Question: I am coding an infix to postfix program in the C programming language using static char stack (using struct and char array).
I usually start out with working code and make is cleaner and smaller later on (when I know the algorithm works).
I have only finished my basic rough code of the program and it's giving me the wrong output so I went over it a few times myself and showed it to my friend, who also couldn't quite figure it out.
It would really help me out and possibly make me a better programmer if someone could please give this a look and tell me why I am getting the wrong output and if possible, point me in the right direction.
The problem I am getting is that instead of adding a +, -, * or / after the alphanumeric part (like so A+B would be AB+), it gives random characters in their place (like so AB| or AB+ etc). These characters change on every execution of the program. I believe they are garbage values but am not sure how they are being used.

'''
#include <stdio.h>
#include <conio.h>
#include <ctype.h>
#define MAX 20
struct stackObj{
char stack[MAX];
int topOfStack;
};
void stackPush(struct stackObj *s, char value);
char stackPop(struct stackObj *s);
void stackPeekPrint(struct stackObj *s);
char stackPeek(struct stackObj *s);
int stackIsEmpty(struct stackObj *s);
int stackIsFull(struct stackObj *s);
int comparePrecedence(struct stackObj *s, char value);
int main(){
struct stackObj s;
s.topOfStack=0;
char result[MAX];
int resultFlag=0;
char exp[MAX];
gets(exp);
printf("
");
printf("Expression: ");
printf(exp);
printf("
");
char _new='.';
char _old='.';
int i=0;
while (exp[i]!= ''){
_new = exp[i];
i++;
if (_new=='+' || _new=='-' || _new=='*' || _new=='/'){
if (comparePrecedence(&s,_new)==1){
stackPush(&s,_new);
} else if (comparePrecedence(&s,_new)==0){
_old = stackPop(&s);
result[resultFlag]=_old;
resultFlag++;
stackPush(&s,_new);
}
} else if (_new=='('){
stackPush(&s,_new);
}
else if (_new==')'){
_old = stackPop(&s);
while (_old != '('){
result[resultFlag]=_old;
resultFlag++;
_old = stackPop(&s);
}
stackPop(&s);
} else if (isalnum(_new) ) {
result[resultFlag]=_new;
resultFlag++;
}
}
while (s.topOfStack > 0) {
_old = stackPop(&s);
result[resultFlag]=_old;
resultFlag++;
}
printf("
");
printf(result);
printf("
");
return 0;
}
//----------------- Precedence Comparison CODE -----------------------------
int comparePrecedence(struct stackObj *s, char value){
//START - Variable Declarations and Definitions
int stackPrecedence = 0;
int operatorPrecedence = 0;
char stackChar = stackPeek(s);
char operChar = value;
//END - Variable Declarations and Definitions
//START - Setting Precedences
if (stackChar== '+'){ stackPrecedence=1; }
else if (stackChar== '-'){ stackPrecedence=1; }
else if (stackChar== '*'){ stackPrecedence=2; }
else if (stackChar== '/'){ stackPrecedence=2; }
if (operChar== '+'){ operatorPrecedence=1; }
else if (operChar== '-'){ operatorPrecedence=1; }
else if (operChar== '*'){ operatorPrecedence=2; }
else if (operChar== '/'){ operatorPrecedence=2; }
//END - Setting Precedences
//START - Comparing Precedences
if (operatorPrecedence > stackPrecedence) { return 1;
} else { return 0; }
}
//----------------- STACK CODE ------------------------------------------
void stackPush(struct stackObj *s, char value){
if ( (stackIsFull(s) != 1) && (s->topOfStack != MAX) ){
s->stack[s->topOfStack] = value;
s->topOfStack++;
} else {
printf("
Sorry, stack is full. No new data can be entered");
}
}
char stackPop(struct stackObj *s){
s->topOfStack = s->topOfStack-1;
return s->stack[s->topOfStack-1];
}
void stackPeekPrint(struct stackObj *s){
if (s->topOfStack != 0){
printf("
TOS: %c", s->stack[(s->topOfStack)-1]);
} else {
printf("
Sorry stack is empty");
}
}
char stackPeek(struct stackObj *s){
if (s->topOfStack != 0){
return (s->stack[(s->topOfStack)-1]);
} else {
return ''';
}
}
int stackIsEmpty(struct stackObj *s){
if (s->topOfStack==0) {
return 1;
} else {
return 0;
}
}
int stackIsFull(struct stackObj *s){
if (s->topOfStack==MAX) {
return 1;
} else {
return 0;
}
}
'''
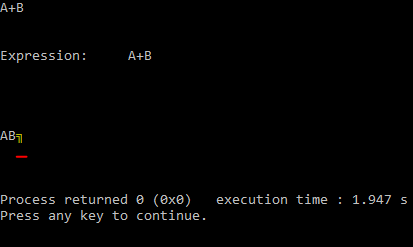
Answer: In your 'stackPop()' Function you are doing
'''
s->topOfStack = s->topOfStack-1;
return s->stack[s->topOfStack-1];
'''
It should be
'''
s->topOfStack = s->topOfStack-1;
return s->stack[s->topOfStack];
'''
you are actually returning 's->stack[s->topOfStack-2]'.